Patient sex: M
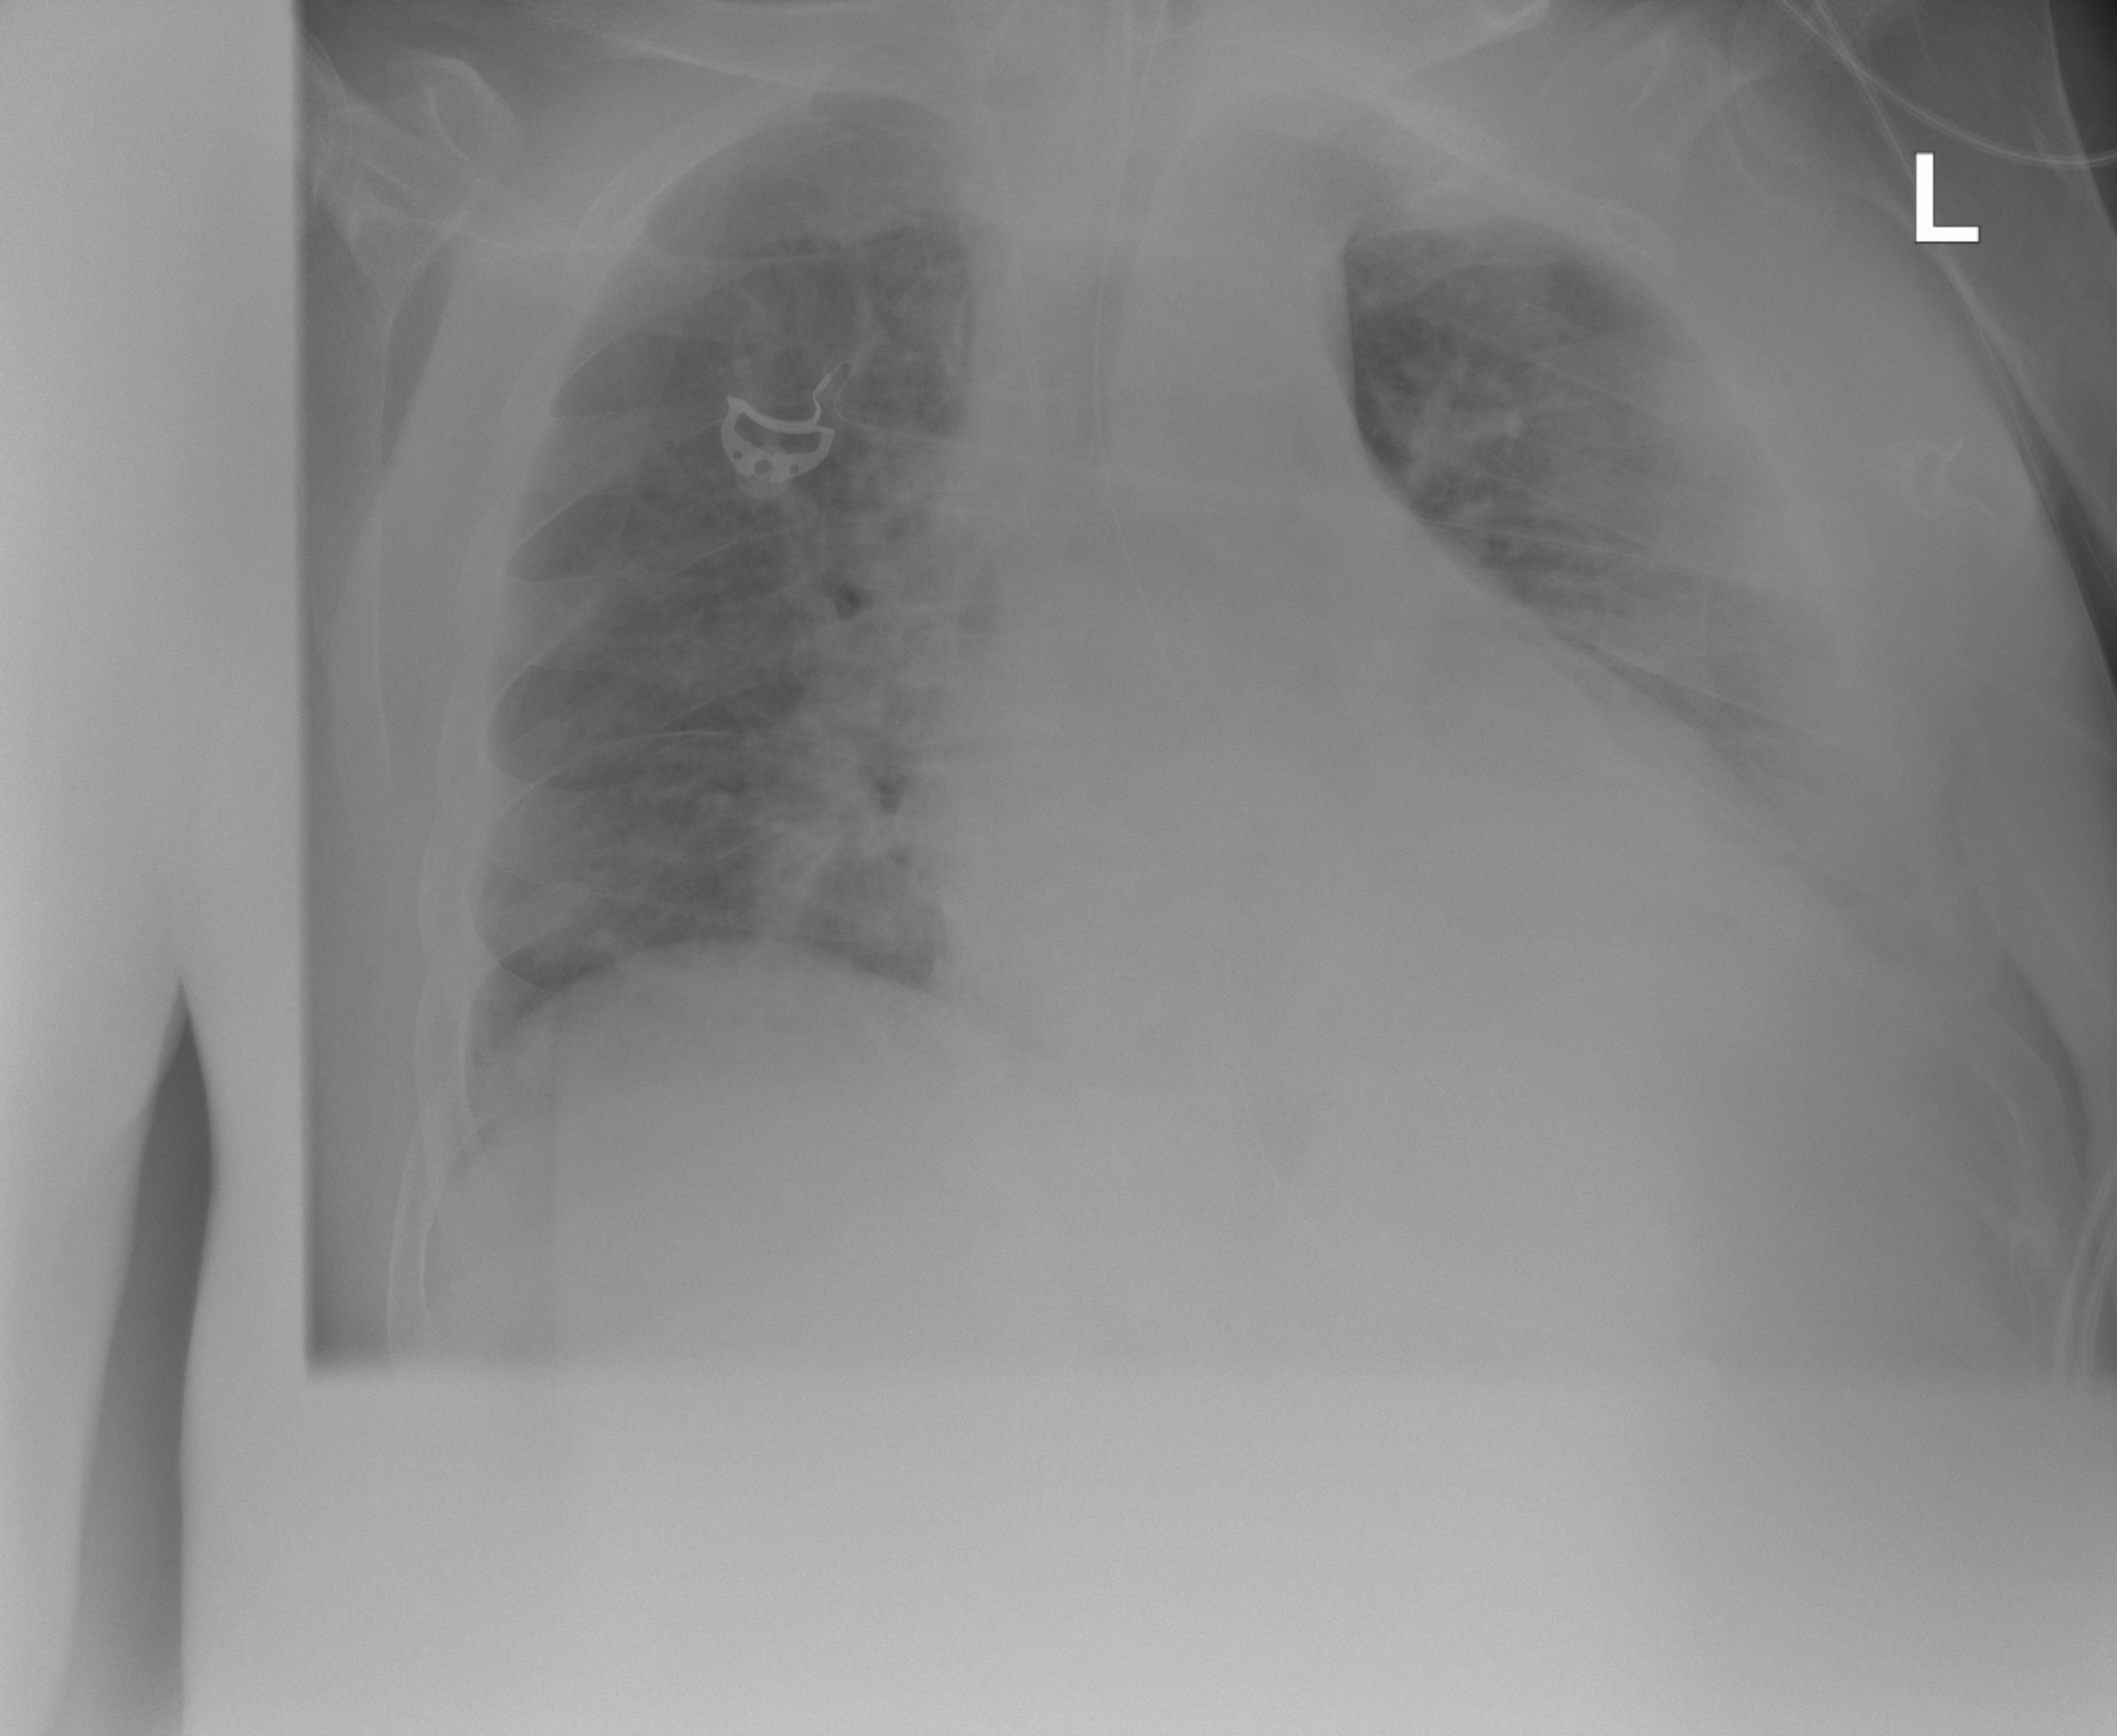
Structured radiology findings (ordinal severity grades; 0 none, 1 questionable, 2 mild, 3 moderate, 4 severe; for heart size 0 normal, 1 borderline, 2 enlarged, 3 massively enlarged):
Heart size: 2
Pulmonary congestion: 2
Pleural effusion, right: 0
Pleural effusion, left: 2
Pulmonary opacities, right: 0
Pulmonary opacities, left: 0
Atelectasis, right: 2
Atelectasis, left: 2